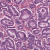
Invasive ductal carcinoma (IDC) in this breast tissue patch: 1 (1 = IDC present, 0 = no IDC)